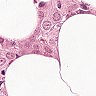
Metastatic tissue present: yes